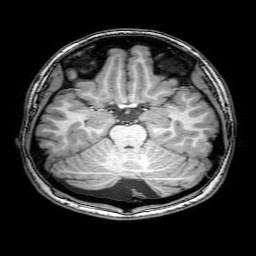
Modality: T1w
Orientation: coronal